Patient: sex M, age 47
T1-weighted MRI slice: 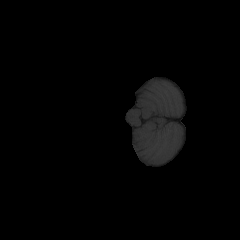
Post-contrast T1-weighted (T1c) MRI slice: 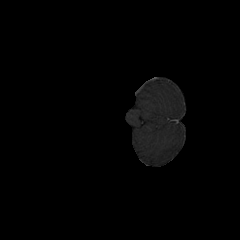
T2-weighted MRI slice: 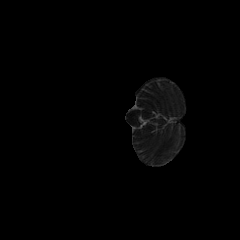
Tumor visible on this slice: no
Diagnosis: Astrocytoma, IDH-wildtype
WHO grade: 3